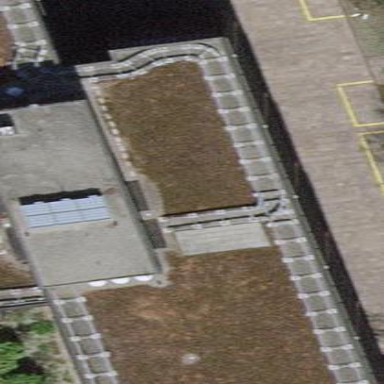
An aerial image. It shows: Building with flat roof.